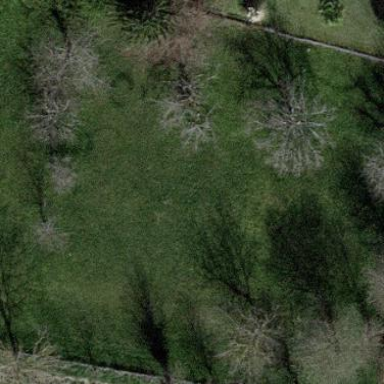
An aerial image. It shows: Orchard.